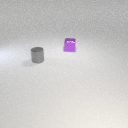
small purple metal cube behind small gray metal cylinder